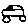
Label: car